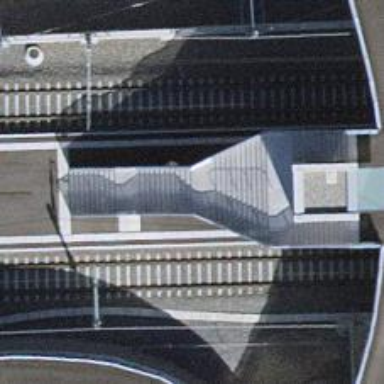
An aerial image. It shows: Bridge with metal steps.